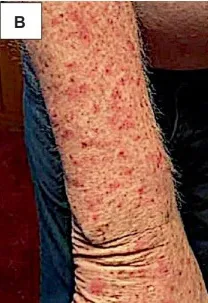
ICI-induced SCLE clinical appearance. Dorsal forearm.
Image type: medical_photograph (skin_photograph)